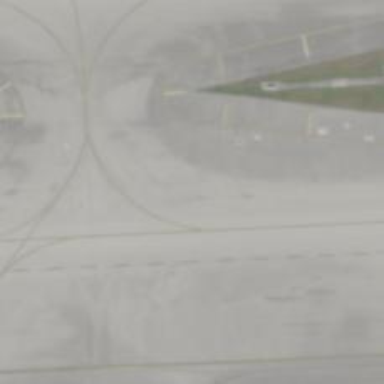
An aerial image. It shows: Image of taxiway at airport.